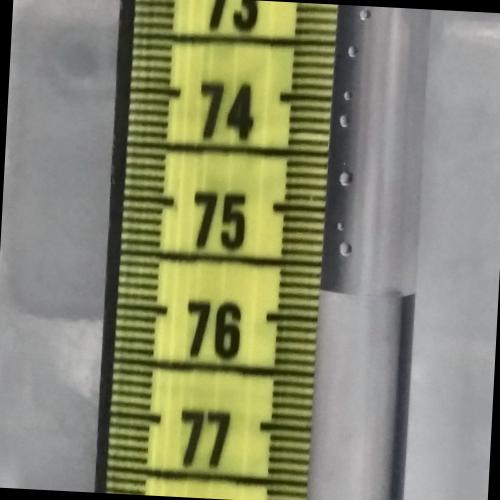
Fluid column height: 75.8 cm